Field crop: maize
Growth stage: 2
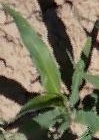
Species: maize